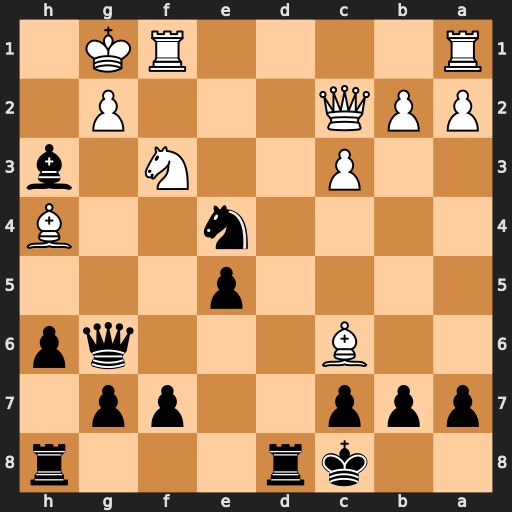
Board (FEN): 2kr3r/ppp2pp1/2B3qp/4p3/4n2B/2P2N1b/PPQ3P1/R4RK1
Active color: b
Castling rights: -
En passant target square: -
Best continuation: Rd2 Bd7+ Kb8 Qxd2 Nxd2